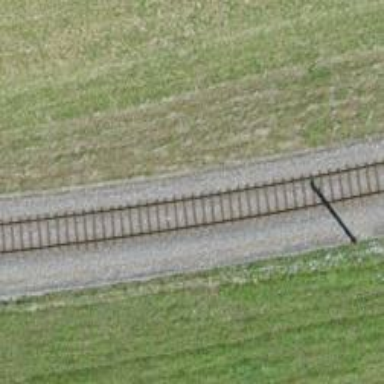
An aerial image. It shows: Single-track railway with electrified contact lines on embankment.